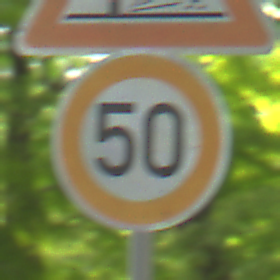
Verkehrszeichen: Geschwindigkeit50
Zusatzzeichen oben: SplittSchotter
Umgebung: Outdoor, RoadRail
Tageszeit: MorningAfternoon
Wetter: Clear
Licht: Natural
Jahreszeit: NotSpecified
Kontrast: LowContrast